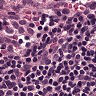
Metastatic tissue present: no